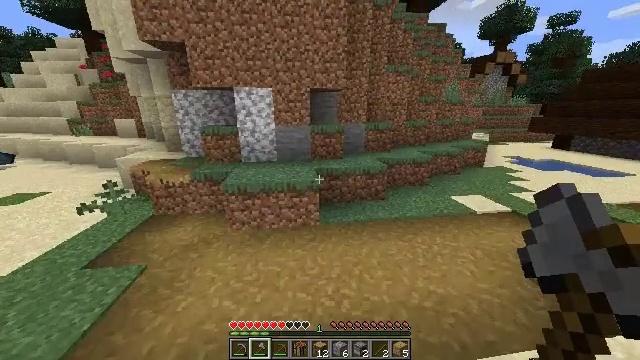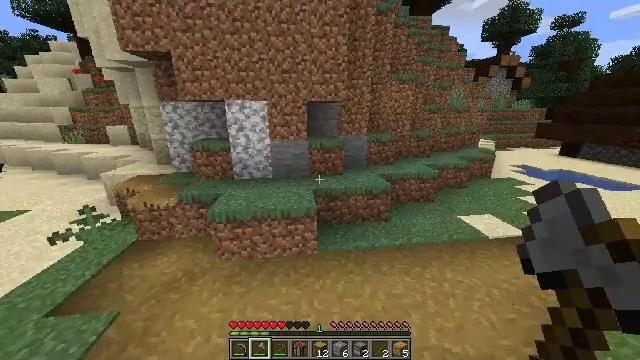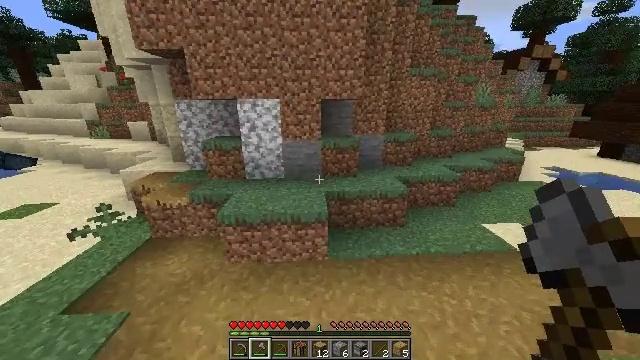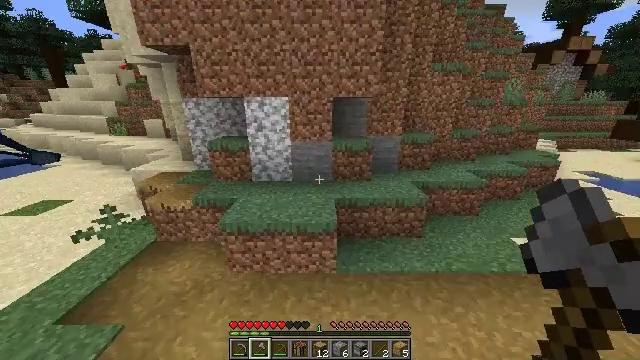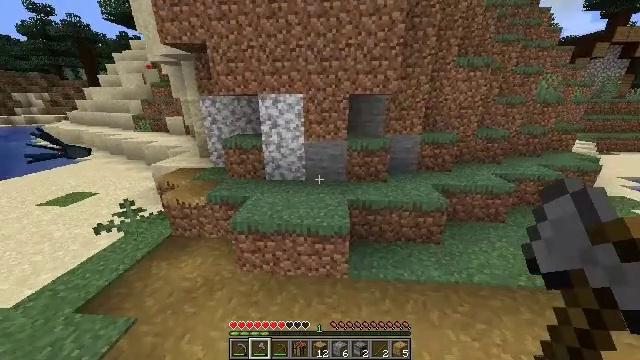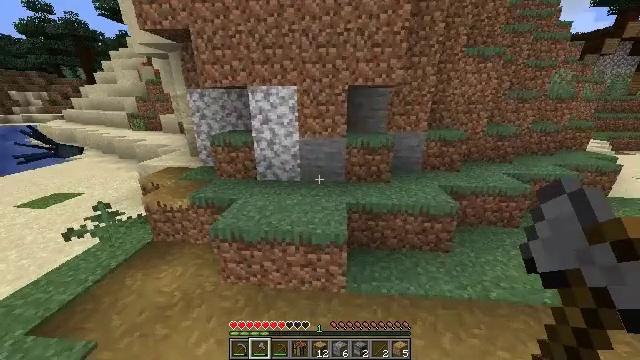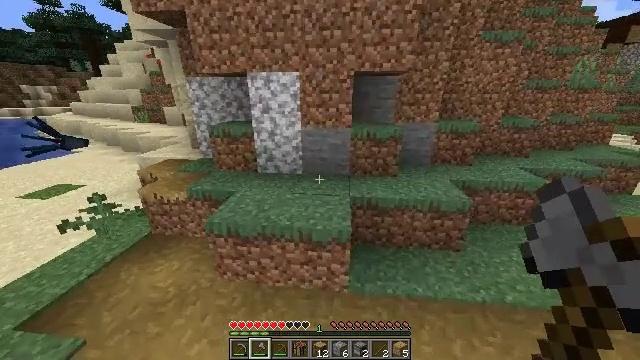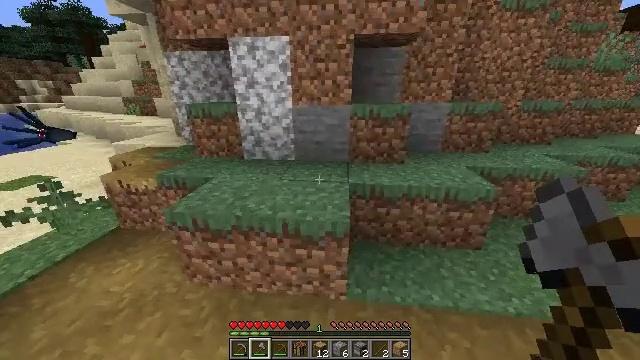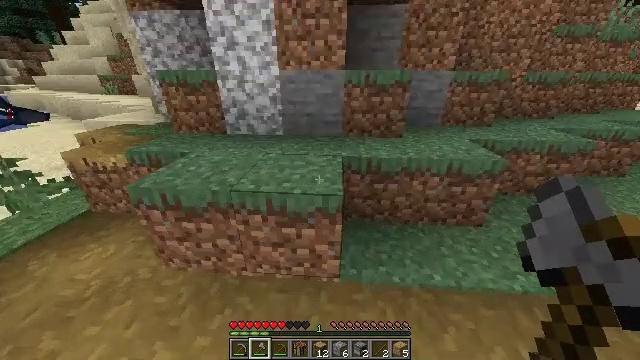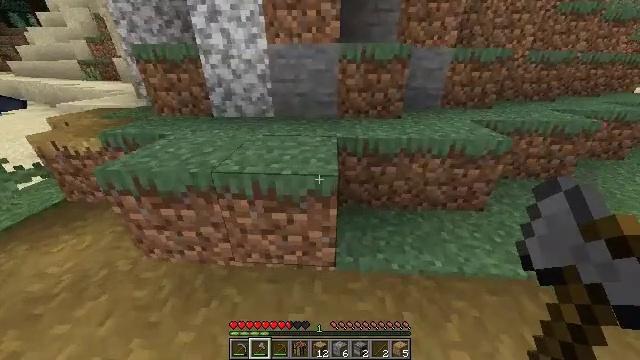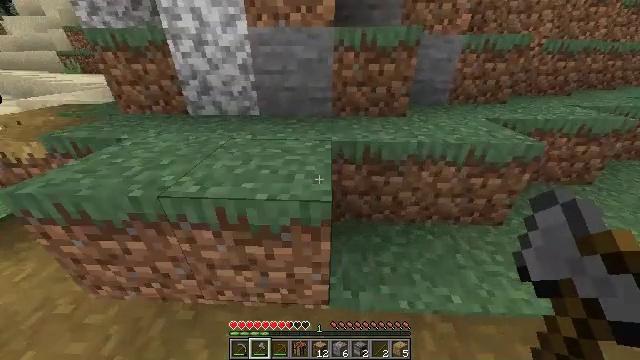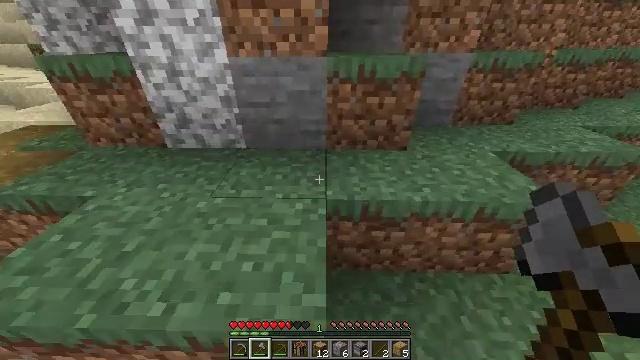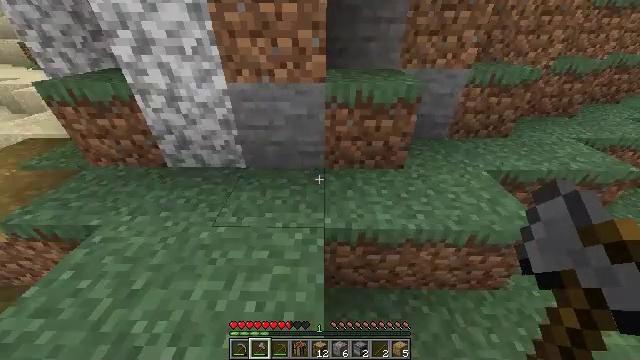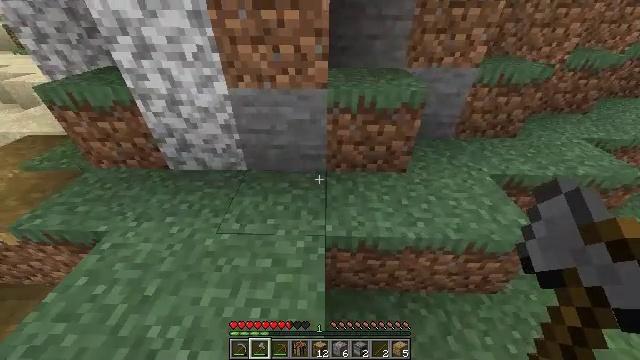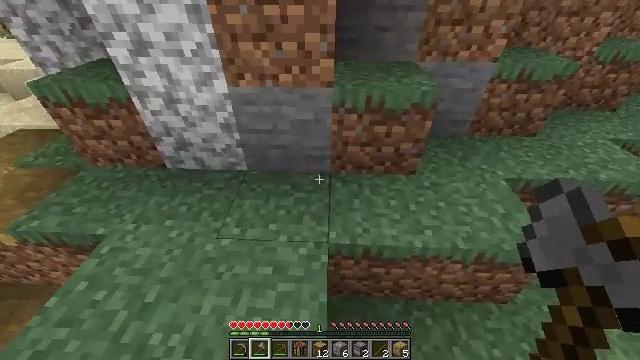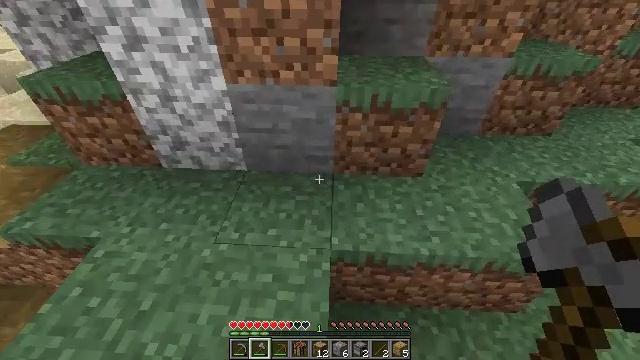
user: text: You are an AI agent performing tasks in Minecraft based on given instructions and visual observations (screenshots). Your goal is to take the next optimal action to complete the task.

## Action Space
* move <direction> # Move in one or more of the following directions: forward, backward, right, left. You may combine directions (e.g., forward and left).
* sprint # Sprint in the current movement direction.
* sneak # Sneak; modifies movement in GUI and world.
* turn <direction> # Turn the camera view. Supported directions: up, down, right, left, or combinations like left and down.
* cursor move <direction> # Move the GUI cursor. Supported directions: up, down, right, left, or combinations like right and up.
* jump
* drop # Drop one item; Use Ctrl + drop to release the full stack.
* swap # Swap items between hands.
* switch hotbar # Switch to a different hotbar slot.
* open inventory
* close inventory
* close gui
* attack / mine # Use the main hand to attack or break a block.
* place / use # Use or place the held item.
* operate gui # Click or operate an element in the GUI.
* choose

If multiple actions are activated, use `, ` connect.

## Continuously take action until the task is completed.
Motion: motion action
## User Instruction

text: Gather grass block for landscaping.
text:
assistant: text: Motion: move forward, jump
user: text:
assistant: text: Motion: move forward, turn left and down, jump
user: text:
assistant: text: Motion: move forward, turn left, jump
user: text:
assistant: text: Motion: move forward, turn left, jump
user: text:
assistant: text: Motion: move forward, jump, switch to hotbar 2
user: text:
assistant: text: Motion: move forward, turn left and down, jump, switch to hotbar 2
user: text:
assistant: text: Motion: move forward, jump, switch to hotbar 2
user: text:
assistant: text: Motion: move forward, turn right and down, jump, switch to hotbar 2
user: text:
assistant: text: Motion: move forward, turn right and down, jump
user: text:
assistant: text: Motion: move forward, turn down, jump
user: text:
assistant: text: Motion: move forward, turn right and down, jump
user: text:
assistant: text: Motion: move forward, turn down, jump
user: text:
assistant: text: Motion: move forward, turn down, jump
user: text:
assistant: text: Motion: move forward, turn left and down, jump
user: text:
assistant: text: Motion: move forward, turn down
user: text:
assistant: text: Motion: move forward
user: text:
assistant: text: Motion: move forward, turn left and down
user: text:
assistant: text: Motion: move forward, turn left and down
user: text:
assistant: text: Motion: move forward, turn left and down
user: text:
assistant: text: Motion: move forward, turn left and down
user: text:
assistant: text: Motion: turn left and down
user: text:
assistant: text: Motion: no_op
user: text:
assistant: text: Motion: turn left and down
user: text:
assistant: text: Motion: turn down
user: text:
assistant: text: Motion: no_op
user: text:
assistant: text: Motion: no_op
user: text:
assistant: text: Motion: no_op
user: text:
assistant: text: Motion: move forward
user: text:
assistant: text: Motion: move forward
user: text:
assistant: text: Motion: move forward